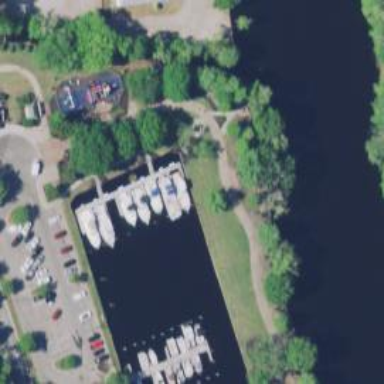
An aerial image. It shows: Marina on leisure land.